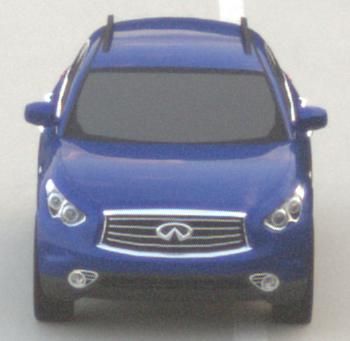
Make: Infiniti
Model: FX 37
Detailed model: FX (S51)
Model produced from: 2012/07
Model produced until: 2013/10
Doors: 5
Color: blue
Road condition: dry road
Daytime: sunrise or sunset
Contrast: low contrast